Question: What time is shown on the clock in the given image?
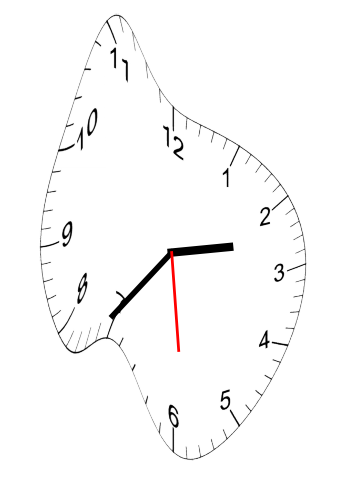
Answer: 02:36:29